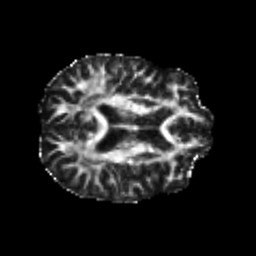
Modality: FA
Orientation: axial
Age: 22
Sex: male
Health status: healthy
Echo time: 0.074 s